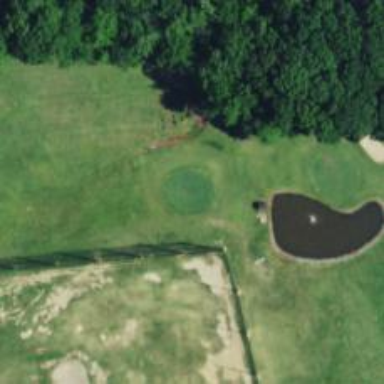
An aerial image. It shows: Golf hole.